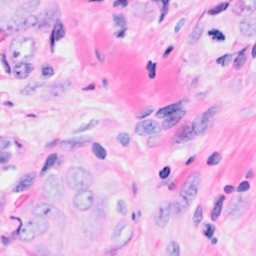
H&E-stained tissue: Breast